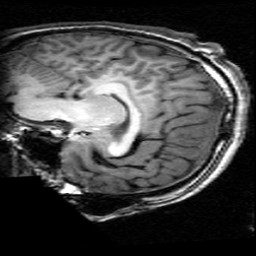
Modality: T1w
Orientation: sagittal
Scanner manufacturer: ge
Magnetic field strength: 3 T
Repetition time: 0.008948 s
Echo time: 0.001784 s